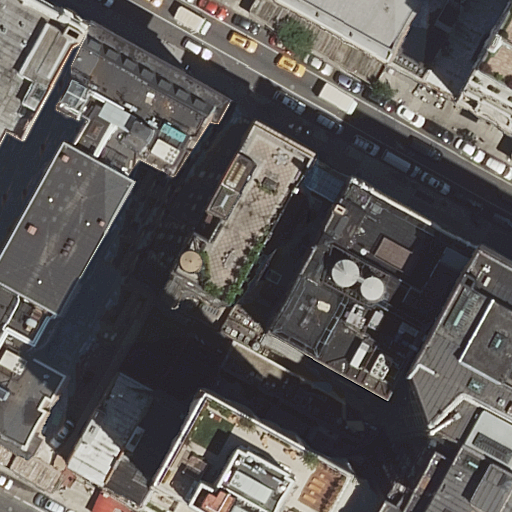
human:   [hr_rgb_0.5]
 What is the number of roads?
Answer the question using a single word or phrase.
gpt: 2

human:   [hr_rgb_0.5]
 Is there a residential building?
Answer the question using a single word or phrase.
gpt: yes

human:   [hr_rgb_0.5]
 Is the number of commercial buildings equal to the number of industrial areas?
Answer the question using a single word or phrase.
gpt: yes

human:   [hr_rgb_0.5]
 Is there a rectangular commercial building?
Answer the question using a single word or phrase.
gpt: no

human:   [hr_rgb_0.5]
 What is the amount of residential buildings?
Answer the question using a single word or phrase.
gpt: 17

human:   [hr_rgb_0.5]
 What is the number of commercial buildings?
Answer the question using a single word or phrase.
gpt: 0

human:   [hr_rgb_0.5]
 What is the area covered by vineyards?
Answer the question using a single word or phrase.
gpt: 0m2

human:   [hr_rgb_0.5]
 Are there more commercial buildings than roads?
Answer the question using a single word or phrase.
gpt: no

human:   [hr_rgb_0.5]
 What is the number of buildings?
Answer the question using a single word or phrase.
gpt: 17

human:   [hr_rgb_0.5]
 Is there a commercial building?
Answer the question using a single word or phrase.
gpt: no

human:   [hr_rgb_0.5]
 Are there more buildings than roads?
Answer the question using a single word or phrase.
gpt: yes

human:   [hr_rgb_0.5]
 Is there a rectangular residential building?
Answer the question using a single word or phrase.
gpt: yes

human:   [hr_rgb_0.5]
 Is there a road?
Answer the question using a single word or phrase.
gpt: yes

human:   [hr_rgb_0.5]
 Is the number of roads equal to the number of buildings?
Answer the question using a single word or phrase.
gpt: no

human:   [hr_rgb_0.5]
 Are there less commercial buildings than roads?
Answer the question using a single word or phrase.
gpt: yes

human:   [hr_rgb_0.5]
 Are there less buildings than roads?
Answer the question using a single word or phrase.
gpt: no

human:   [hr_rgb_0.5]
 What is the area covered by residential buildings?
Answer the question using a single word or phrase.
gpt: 7043m2

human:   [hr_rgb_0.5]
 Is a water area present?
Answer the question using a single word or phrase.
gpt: no

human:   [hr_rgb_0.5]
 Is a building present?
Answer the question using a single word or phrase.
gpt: yes

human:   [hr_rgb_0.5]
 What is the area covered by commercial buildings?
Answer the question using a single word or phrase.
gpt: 0m2

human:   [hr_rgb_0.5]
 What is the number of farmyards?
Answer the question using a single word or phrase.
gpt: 0

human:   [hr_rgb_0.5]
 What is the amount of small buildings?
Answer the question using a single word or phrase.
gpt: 0

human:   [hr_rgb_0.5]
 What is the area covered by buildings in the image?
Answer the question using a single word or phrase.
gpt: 7043m2

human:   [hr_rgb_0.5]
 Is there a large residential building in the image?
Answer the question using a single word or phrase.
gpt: yes

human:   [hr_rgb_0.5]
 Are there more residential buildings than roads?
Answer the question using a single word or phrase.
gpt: yes

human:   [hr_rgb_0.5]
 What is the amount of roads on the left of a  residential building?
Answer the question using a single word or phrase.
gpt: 1

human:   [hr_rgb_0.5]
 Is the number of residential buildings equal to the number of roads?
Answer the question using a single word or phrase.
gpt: no

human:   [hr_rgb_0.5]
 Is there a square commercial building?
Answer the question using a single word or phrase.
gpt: no

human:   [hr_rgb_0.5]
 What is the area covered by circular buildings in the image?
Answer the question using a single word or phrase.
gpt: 0m2

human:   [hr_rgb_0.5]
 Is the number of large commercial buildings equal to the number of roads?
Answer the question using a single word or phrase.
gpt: no

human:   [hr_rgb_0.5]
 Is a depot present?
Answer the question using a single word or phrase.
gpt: no

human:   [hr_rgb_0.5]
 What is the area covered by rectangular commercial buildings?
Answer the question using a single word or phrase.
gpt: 0m2

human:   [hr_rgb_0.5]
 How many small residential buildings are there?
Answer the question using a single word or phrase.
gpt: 0

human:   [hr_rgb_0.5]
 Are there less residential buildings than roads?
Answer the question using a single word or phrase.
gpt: no

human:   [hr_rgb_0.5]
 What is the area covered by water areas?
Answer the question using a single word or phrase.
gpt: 0m2

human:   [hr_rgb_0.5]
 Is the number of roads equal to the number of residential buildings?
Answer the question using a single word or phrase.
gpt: no

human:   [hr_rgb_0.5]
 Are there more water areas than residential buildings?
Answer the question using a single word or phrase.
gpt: no

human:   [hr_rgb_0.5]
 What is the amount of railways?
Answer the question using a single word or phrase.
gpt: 0

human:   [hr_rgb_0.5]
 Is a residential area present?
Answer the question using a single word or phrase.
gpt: no

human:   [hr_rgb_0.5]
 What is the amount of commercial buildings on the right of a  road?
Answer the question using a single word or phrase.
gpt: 0

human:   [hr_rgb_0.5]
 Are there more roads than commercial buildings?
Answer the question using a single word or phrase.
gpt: yes

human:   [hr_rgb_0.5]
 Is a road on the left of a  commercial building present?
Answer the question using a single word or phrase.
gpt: no

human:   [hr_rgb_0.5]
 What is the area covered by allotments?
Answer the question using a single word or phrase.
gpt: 0m2

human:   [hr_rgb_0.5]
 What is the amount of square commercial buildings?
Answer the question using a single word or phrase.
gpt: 0

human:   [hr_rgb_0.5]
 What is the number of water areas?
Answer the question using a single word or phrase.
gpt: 0

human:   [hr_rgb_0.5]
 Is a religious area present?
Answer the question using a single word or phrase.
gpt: no

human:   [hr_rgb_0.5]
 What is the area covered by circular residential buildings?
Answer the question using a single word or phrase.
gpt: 0m2

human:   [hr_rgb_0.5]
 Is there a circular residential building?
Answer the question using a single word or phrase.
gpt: no

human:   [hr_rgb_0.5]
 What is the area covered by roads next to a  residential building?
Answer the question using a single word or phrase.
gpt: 0m2

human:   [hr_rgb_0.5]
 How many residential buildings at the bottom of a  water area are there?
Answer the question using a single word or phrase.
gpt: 0

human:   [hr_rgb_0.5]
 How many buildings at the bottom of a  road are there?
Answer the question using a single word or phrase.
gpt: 11

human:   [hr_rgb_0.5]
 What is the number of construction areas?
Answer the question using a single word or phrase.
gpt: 0

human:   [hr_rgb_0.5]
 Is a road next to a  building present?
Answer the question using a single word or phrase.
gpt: yes

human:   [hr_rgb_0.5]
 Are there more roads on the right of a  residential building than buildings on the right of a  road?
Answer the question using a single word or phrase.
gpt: no

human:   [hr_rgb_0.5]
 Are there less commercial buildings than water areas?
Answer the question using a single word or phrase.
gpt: no

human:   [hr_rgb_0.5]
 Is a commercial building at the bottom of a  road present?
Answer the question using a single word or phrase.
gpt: no

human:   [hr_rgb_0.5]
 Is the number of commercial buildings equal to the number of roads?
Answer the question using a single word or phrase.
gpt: no

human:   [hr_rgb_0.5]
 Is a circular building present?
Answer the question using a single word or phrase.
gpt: no

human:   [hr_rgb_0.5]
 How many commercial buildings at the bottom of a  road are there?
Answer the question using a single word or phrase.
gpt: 0

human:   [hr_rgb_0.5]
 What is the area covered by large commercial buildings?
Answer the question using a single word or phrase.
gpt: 0m2

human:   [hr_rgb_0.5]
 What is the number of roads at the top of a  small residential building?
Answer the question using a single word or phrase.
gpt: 0

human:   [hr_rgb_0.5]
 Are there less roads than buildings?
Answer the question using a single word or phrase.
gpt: yes

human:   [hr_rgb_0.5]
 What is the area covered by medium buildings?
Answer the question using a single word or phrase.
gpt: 2613m2

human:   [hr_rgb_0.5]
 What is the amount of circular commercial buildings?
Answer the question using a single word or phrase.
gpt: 0